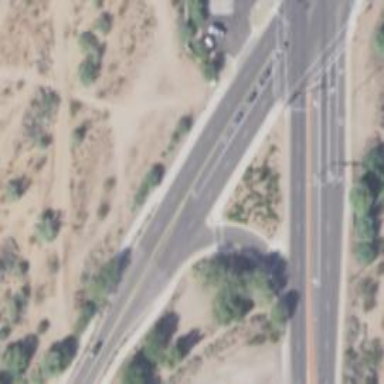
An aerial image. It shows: Secondary link road with asphalt surface.